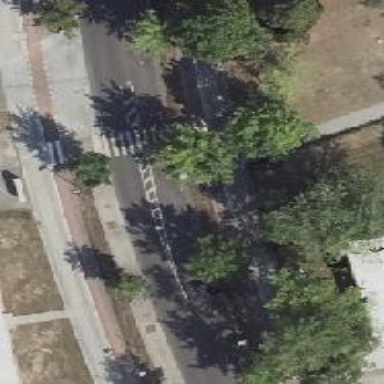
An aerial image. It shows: Marked zebra crossing on the road.